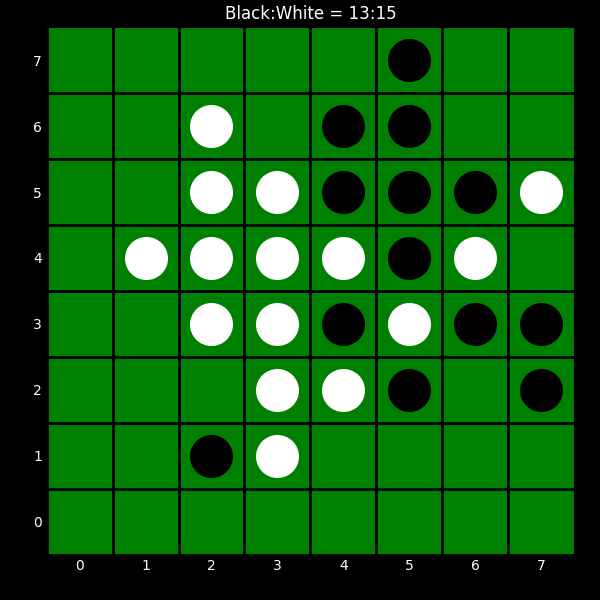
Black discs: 13
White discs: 15